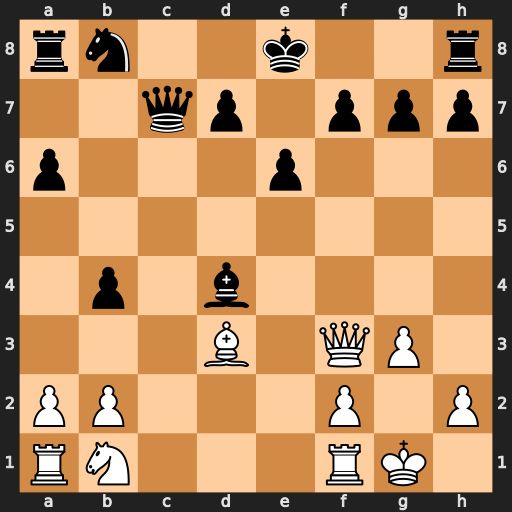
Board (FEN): rn2k2r/2qp1ppp/p3p3/8/1p1b4/3B1QP1/PP3P1P/RN3RK1
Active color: w
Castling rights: kq
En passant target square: -
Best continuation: Qxa8 Bxb2 Nd2 Bxa1 Rxa1